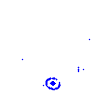
Particle: electron